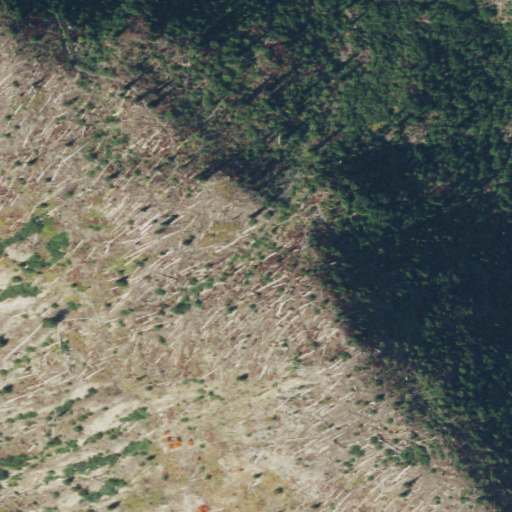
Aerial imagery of gap in Washington named Norway Pass containing shrub, grassland, and evergreen forest